Question: Thanks to stardt whose script works! The pdf is a page of another one. I tried the script on the other one, and it also correctly spit each pdf page, but the order of page numbers is sometimes right and sometimes wrong. For example, in page 25-28 of the pdf file, the printed page numbers are 14, 15, 17, are 16. I was wondering why? The entire pdf can be downloaded from <URL>
I have a scanned pdf, where two paper pages sit side by side in a pdf page. I would like to split the pdf page into two, with the original left half becoming the earlier of the two new pdf pages. The pdf looks like .
Here is my Python script named 'un2up' inspired by <URL>:
'''
#!/usr/bin/env python
import copy, sys
from pyPdf import PdfFileWriter, PdfFileReader
input = PdfFileReader(sys.stdin)
output = PdfFileWriter()
for p in [input.getPage(i) for i in range(0,input.getNumPages())]:
q = copy.copy(p)
(w, h) = p.mediaBox.upperRight
p.mediaBox.upperLeft = (0, h/2)
p.mediaBox.upperRight = (w, h/2)
p.mediaBox.lowerRight = (w, 0)
p.mediaBox.lowerLeft = (0, 0)
q.mediaBox.upperLeft = (0, h)
q.mediaBox.upperRight = (w, h)
q.mediaBox.lowerRight = (w, h/2)
q.mediaBox.lowerLeft = (0, h/2)
output.addPage(q)
output.addPage(p)
output.write(sys.stdout)
'''
I tried the script on a pdf in terminal with command being 'un2up < page.pdf > out.pdf', but the output 'out.pdf' is not correctly split.
I also checked the values of variables 'w' and 'h', the output of 'p.mediaBox.upperRight', and they are '514' and '1224' which don't look right based on their actual ratio.
The file can be downloaded from <URL>.
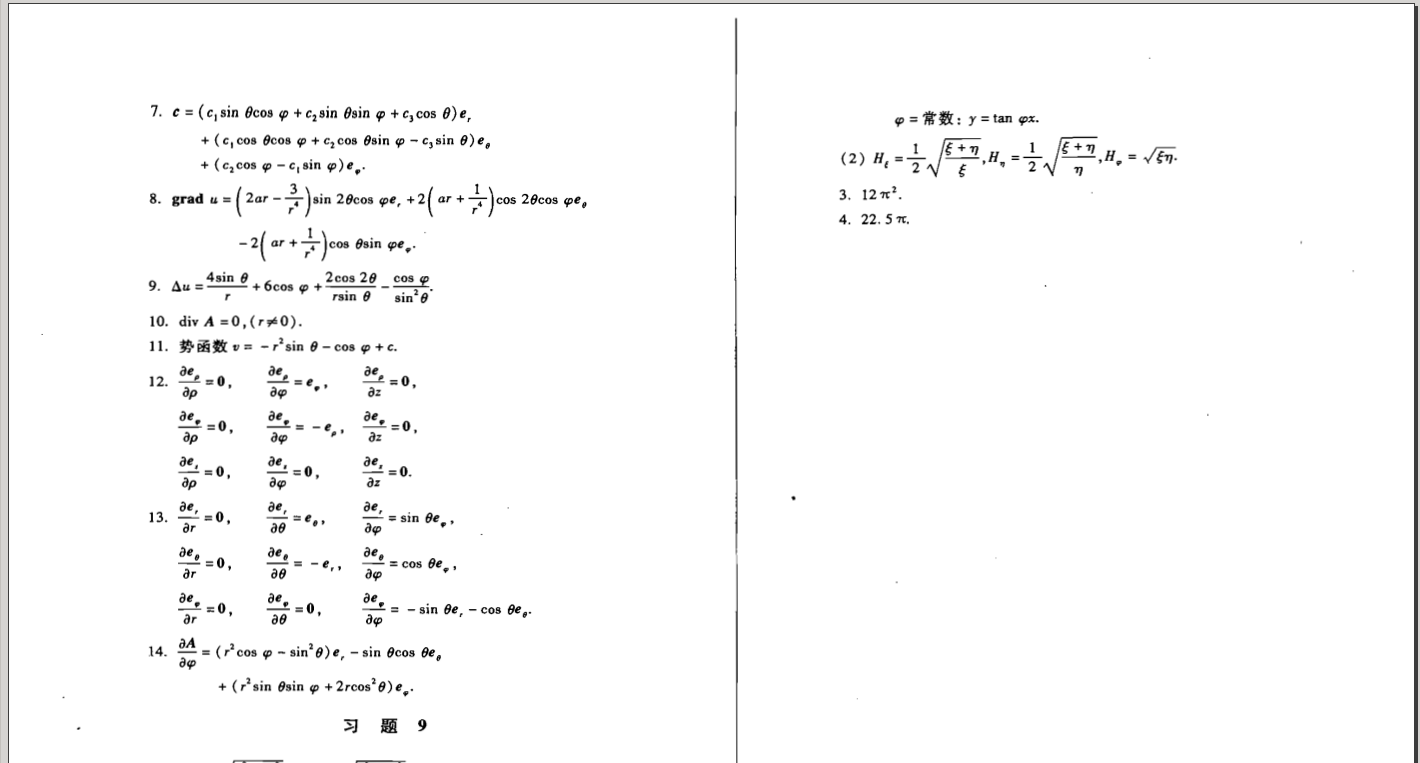
Answer: Your code assumes that 'p.mediaBox.lowerLeft' is (0,0) but it is actually (0, 497)
This works for the file you provided:
'''
#!/usr/bin/env python
import copy, sys
from pyPdf import PdfFileWriter, PdfFileReader
input = PdfFileReader(sys.stdin)
output = PdfFileWriter()
for i in range(input.getNumPages()):
p = input.getPage(i)
q = copy.copy(p)
bl = p.mediaBox.lowerLeft
ur = p.mediaBox.upperRight
print >> sys.stderr, 'splitting page',i
print >> sys.stderr, ' lowerLeft:',p.mediaBox.lowerLeft
print >> sys.stderr, ' upperRight:',p.mediaBox.upperRight
p.mediaBox.upperRight = (ur[0], (bl[1]+ur[1])/2)
p.mediaBox.lowerLeft = bl
q.mediaBox.upperRight = ur
q.mediaBox.lowerLeft = (bl[0], (bl[1]+ur[1])/2)
if i%2==0:
output.addPage(q)
output.addPage(p)
else:
output.addPage(p)
output.addPage(q)
output.write(sys.stdout)
'''